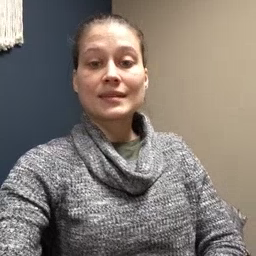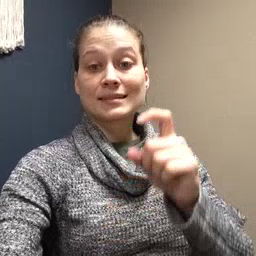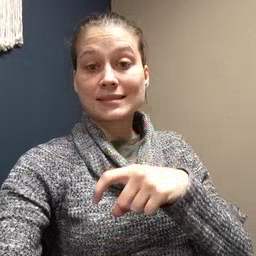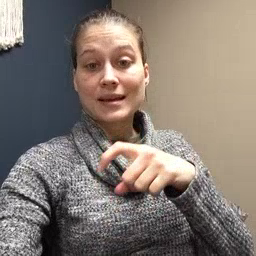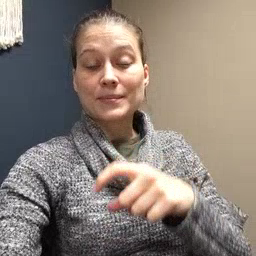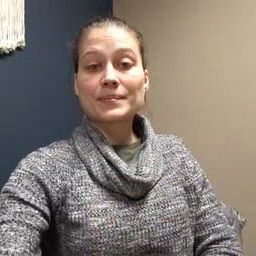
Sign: time